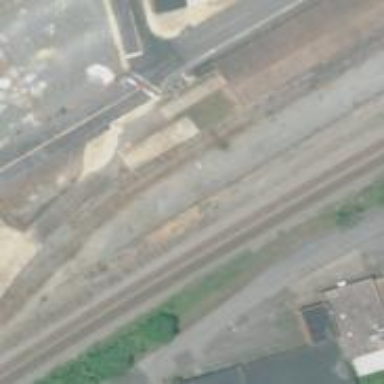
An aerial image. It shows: Rail spur service.